Breast ultrasound image
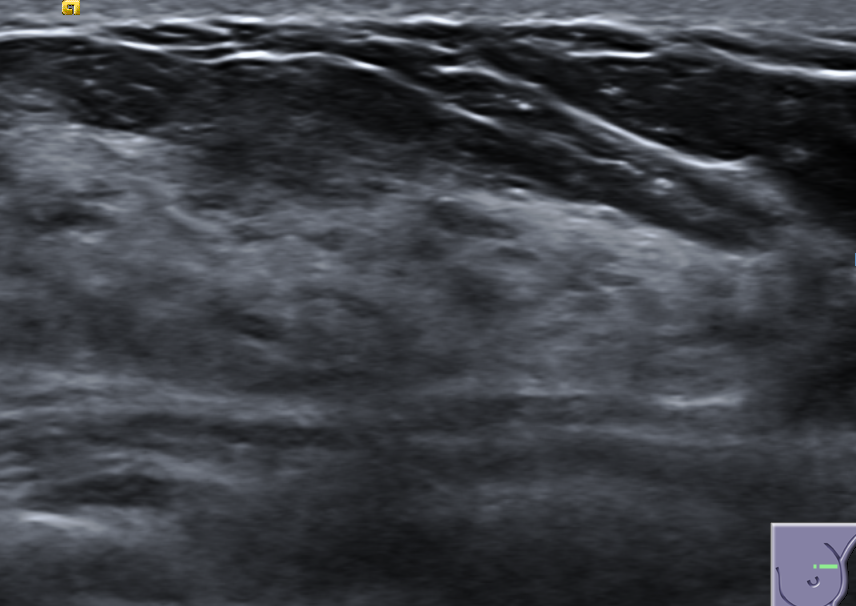
Diagnosis: normal